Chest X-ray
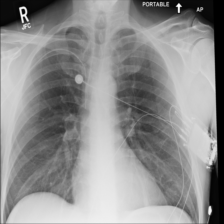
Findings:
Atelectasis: negative
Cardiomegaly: negative
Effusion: negative
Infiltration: negative
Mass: negative
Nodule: negative
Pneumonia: negative
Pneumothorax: negative
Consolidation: negative
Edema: negative
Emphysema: negative
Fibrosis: negative
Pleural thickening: negative
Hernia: negative